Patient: sex M, age 17
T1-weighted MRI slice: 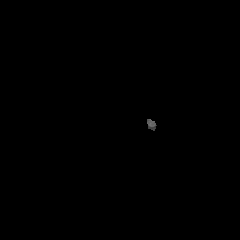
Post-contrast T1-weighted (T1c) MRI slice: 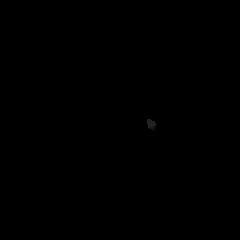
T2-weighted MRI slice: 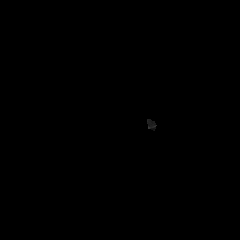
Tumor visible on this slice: no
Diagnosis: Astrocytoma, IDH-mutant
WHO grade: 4